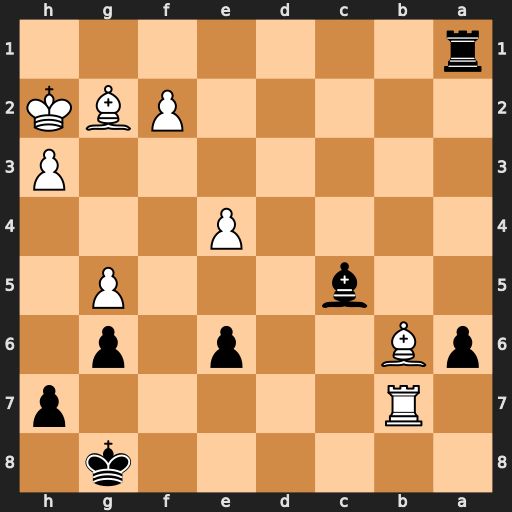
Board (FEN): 6k1/1R5p/pB2p1p1/2b3P1/4P3/7P/5PBK/r7
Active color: b
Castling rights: -
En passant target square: -
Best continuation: Bd6+ e5 Bxe5+ f4 Bxf4#